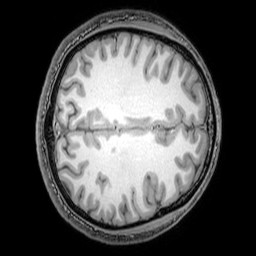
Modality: T1w
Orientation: axial
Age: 25
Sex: male
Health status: healthy
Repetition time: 0.081 s
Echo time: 0.037 s